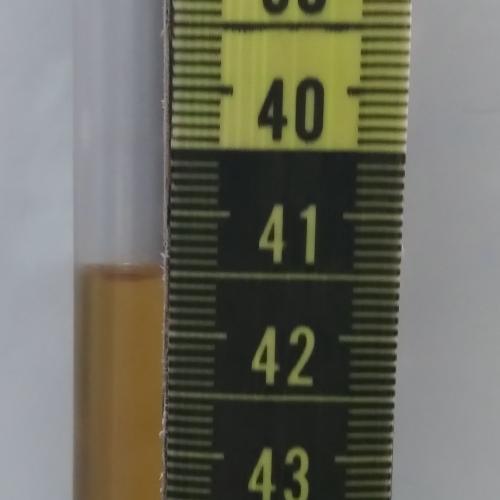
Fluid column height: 41.5 cm